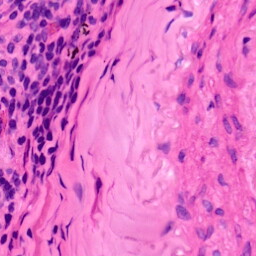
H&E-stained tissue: Lung